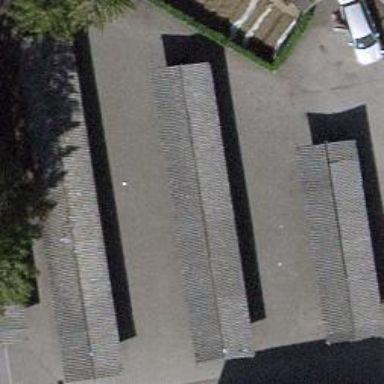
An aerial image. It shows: Bicycle parking area with racks.